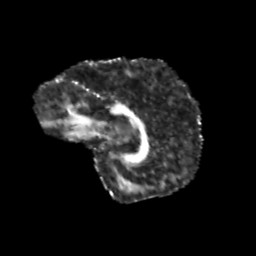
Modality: FA
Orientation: sagittal
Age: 9
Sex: male
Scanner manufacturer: siemens
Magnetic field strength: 3 T
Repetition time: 3.8 s
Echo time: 0.07 s